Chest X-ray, AP view. Patient: 49 years old, sex F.
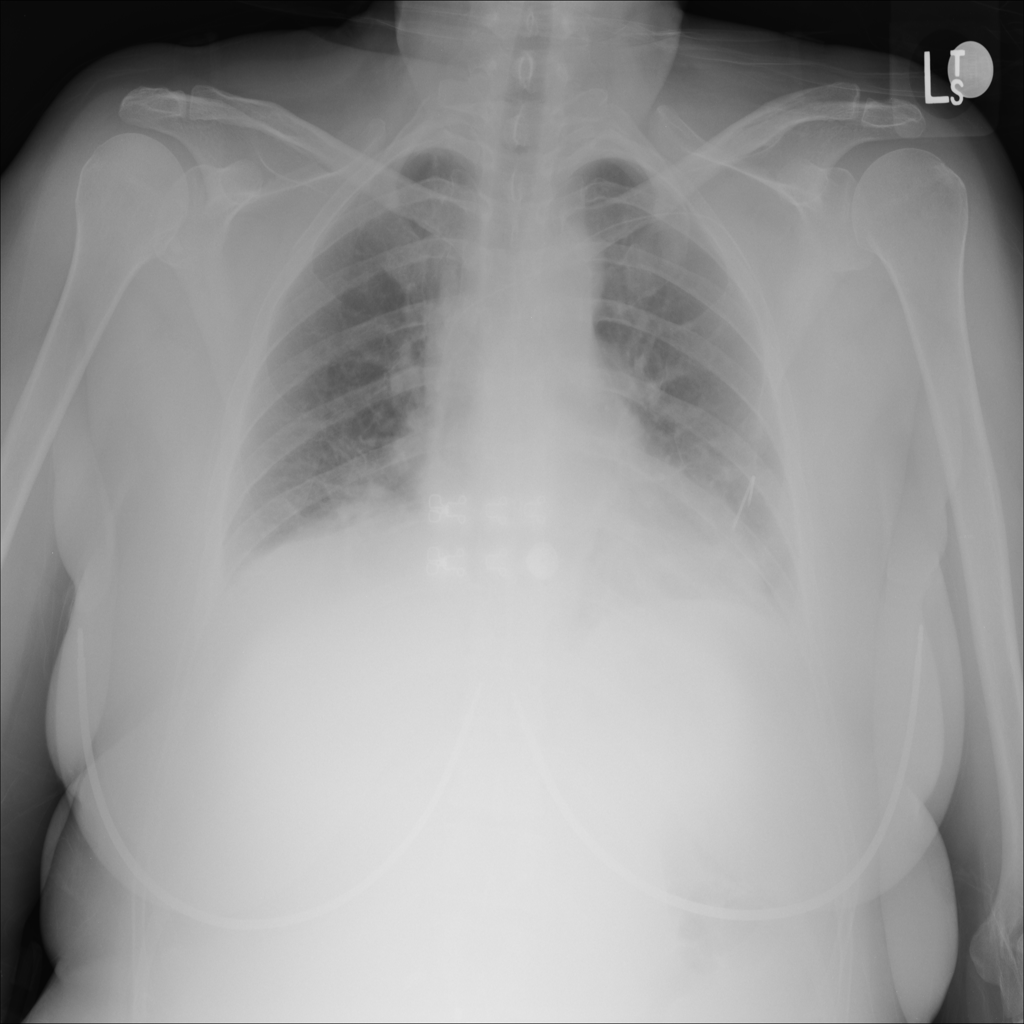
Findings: No Finding